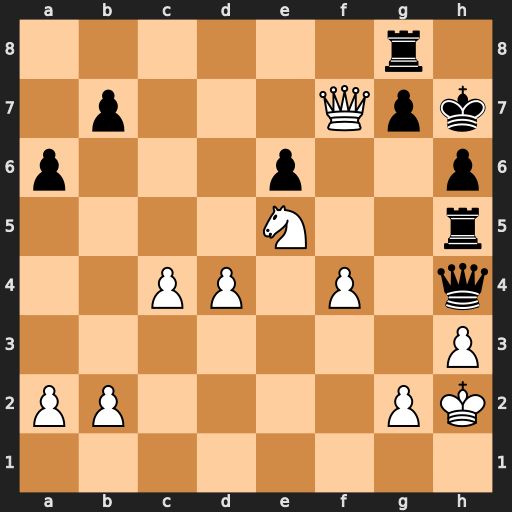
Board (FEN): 6r1/1p3Qpk/p3p2p/4N2r/2PP1P1q/7P/PP4PK/8
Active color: w
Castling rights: -
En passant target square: -
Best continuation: Qg6+ Kh8 Nf7#